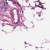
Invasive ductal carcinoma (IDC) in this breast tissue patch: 0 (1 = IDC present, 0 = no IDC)